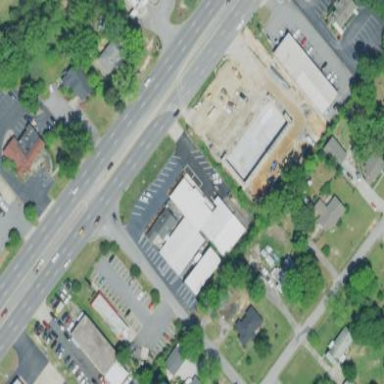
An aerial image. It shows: Retail building.